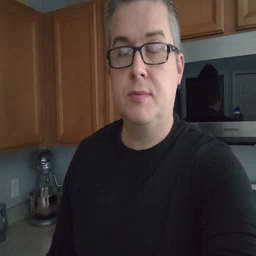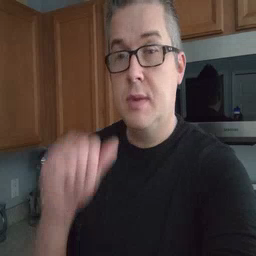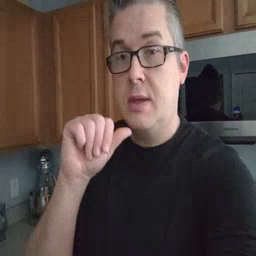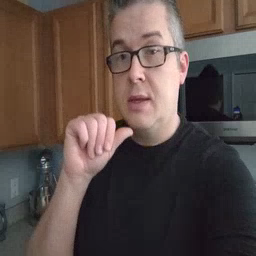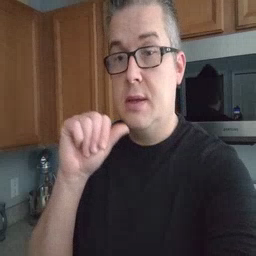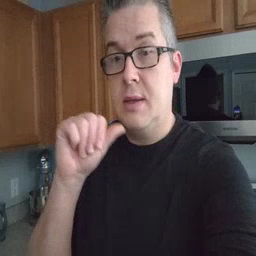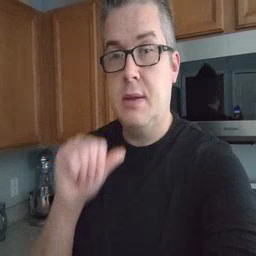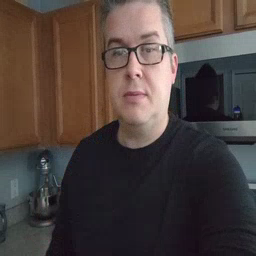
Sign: aunt